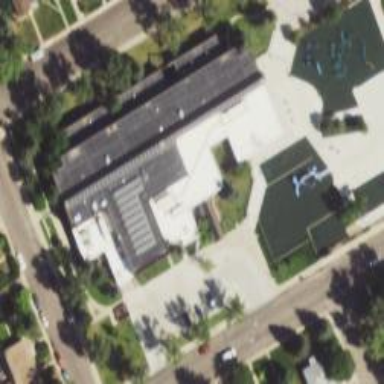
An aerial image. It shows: School building.